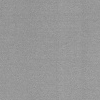
Atmospheric dust classification: dusty